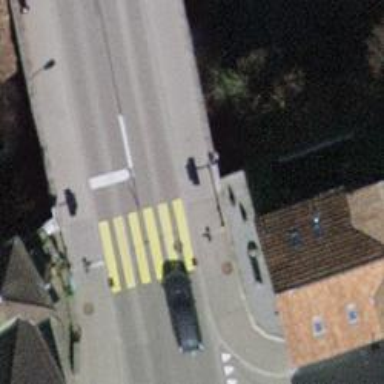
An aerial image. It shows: Crossing with traffic signals.